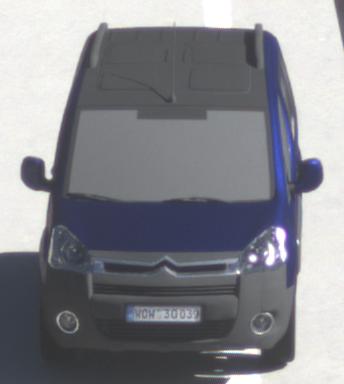
Make: Citroen
Model: Berlingo Kombi VTi 120
Detailed model: Berlingo (II) Kombi
Model produced from: 2009/12
Model produced until: 2012/03
Doors: 5
Color: blue
Road condition: dry road
Daytime: midday
Contrast: high contrast